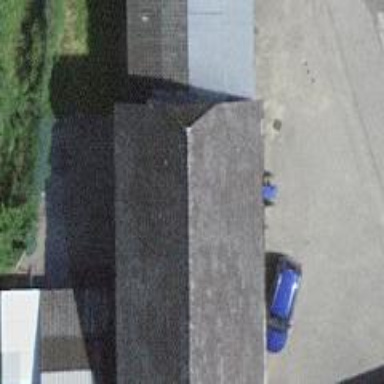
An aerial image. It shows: Shed.